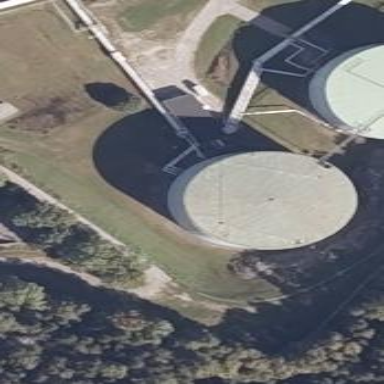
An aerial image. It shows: Storage tank that is man-made.